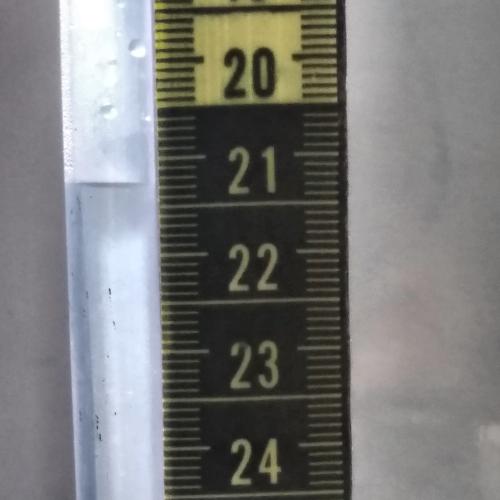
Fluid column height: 21.3 cm